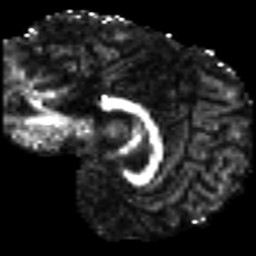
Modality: FA
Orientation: sagittal
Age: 23
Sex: male
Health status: ill
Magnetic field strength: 3 T
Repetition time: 9 s
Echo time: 0.093 s